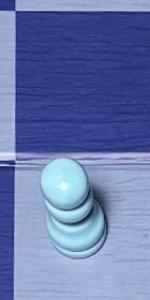
Label: Pawn_White